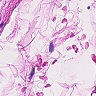
Metastatic tissue present: no